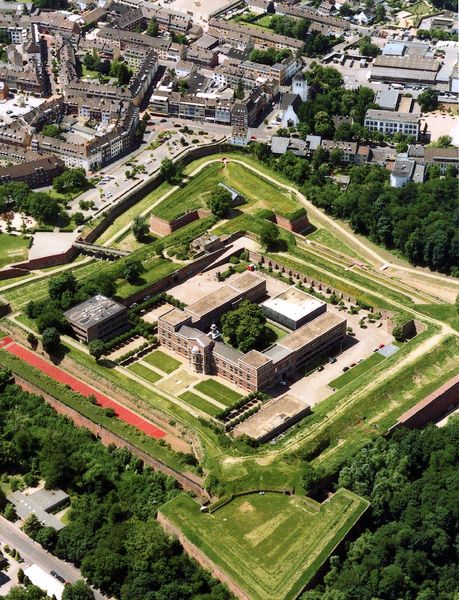
Titel: Schloss und Zitadelle Jülich
Künstler: Herzog Wilhelm V. von Kleve-Jülich-Berg
Standort: Jülich (EU - D - NRW)
Schlagwörter: bäume, grün, stadt, paris, straße, anlage, gebäude, haus, park, rasen, rot, schloss, wiese, barock, häuser, wald, garten, farbig, mauer, farbe, vogelperspektive, luft, foto, fotografie, oben, innenhof, palast, festung, symmetrisch, villa, beete, graben, ludwig, kaserne, rücke, versailles, dreiflügelanlage, schlossanlage, schlosspark, luftbild, stadtkrone, roter teppich, kasematten, liftbild